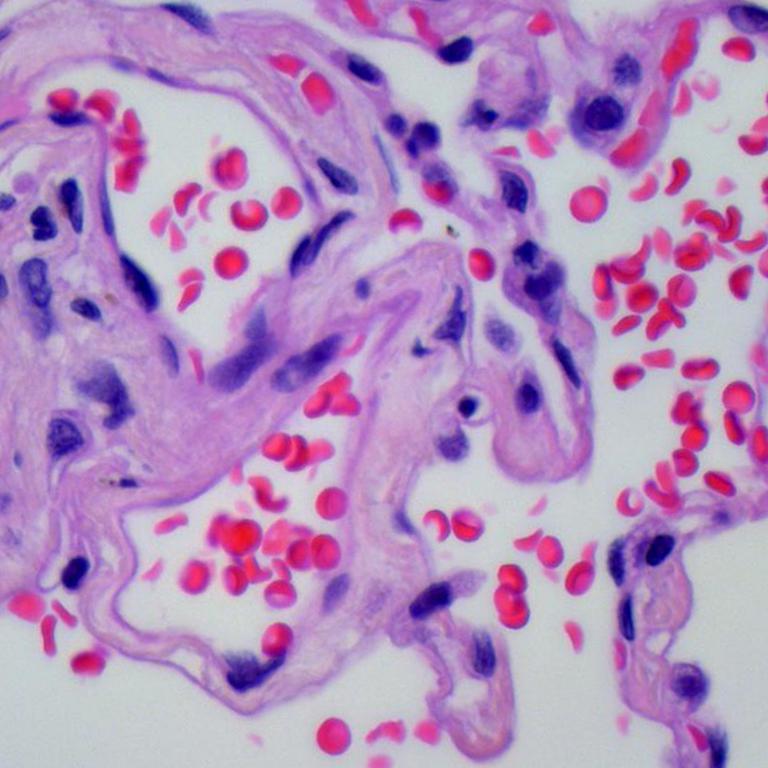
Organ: lung
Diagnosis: benign